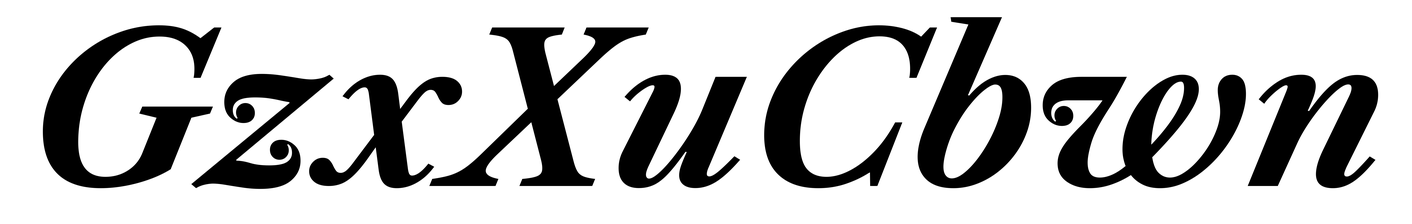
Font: LibreCaslonText-Italic_Bold_Italic